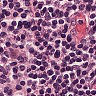
Metastatic tissue present: no